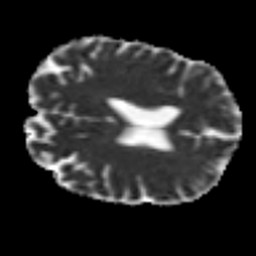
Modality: MD
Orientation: axial
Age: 49
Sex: male
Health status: healthy
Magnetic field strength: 3 T
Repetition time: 7 s
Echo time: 0.0926 s